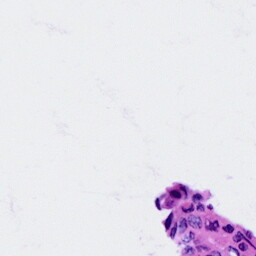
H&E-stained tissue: Cervix